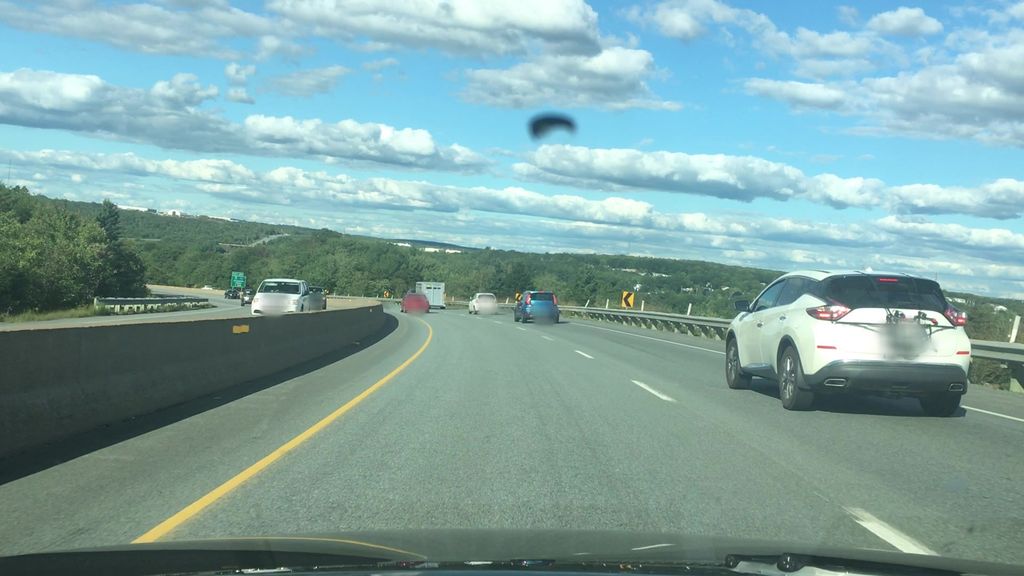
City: halifax